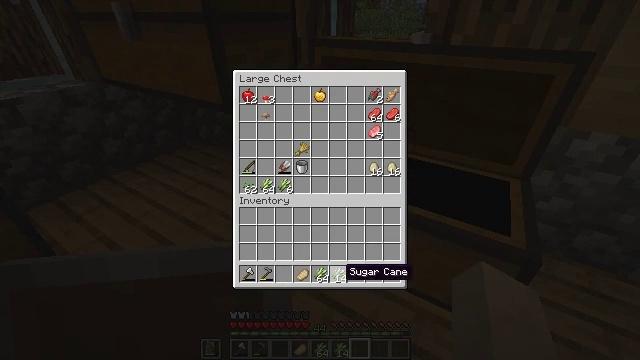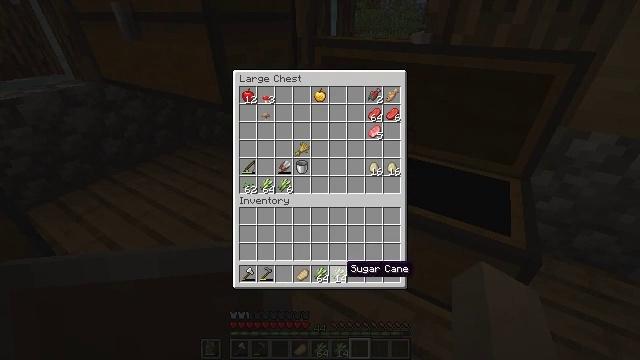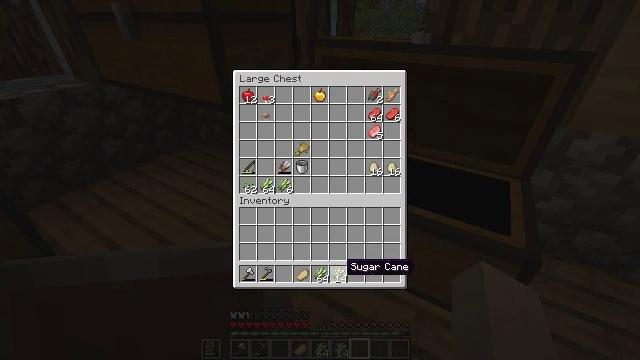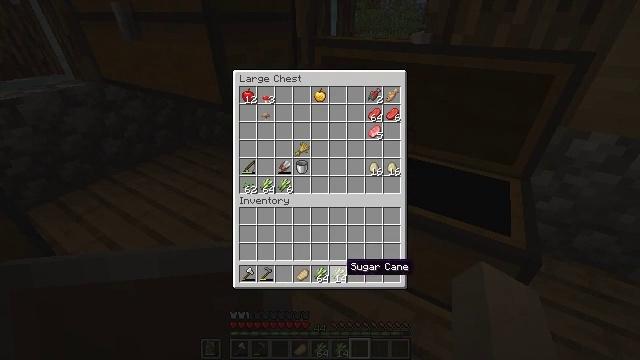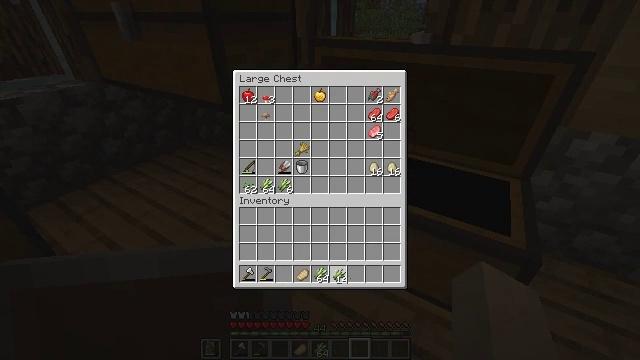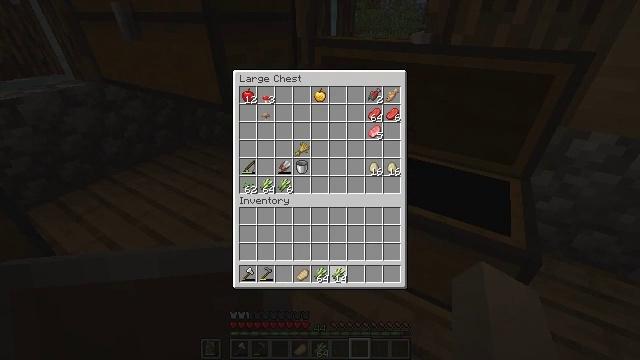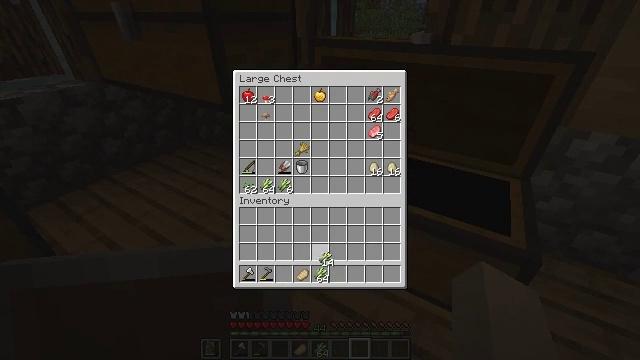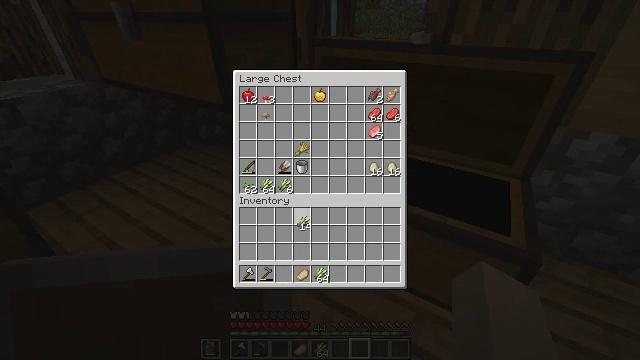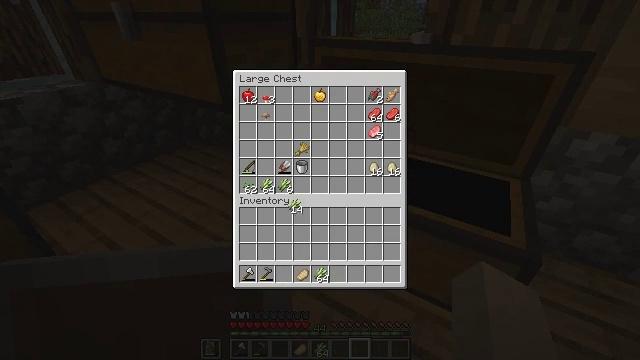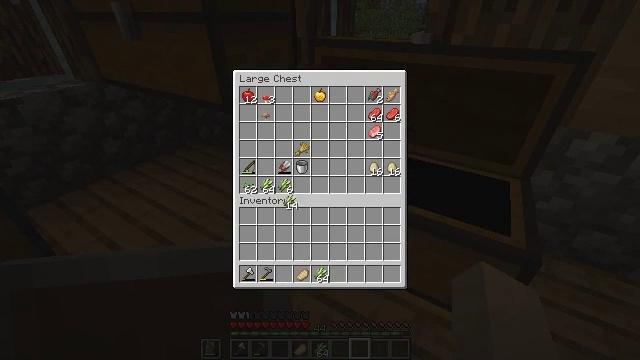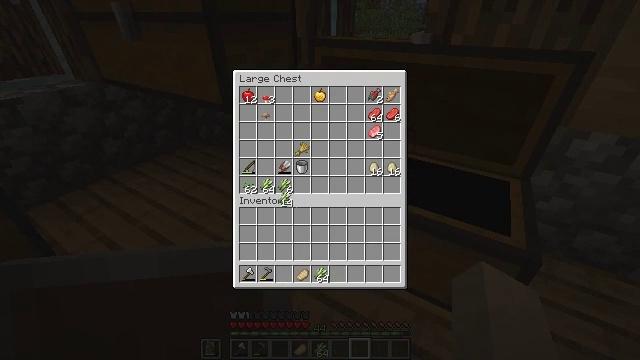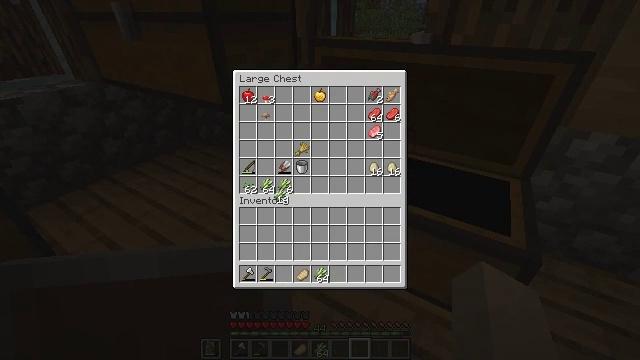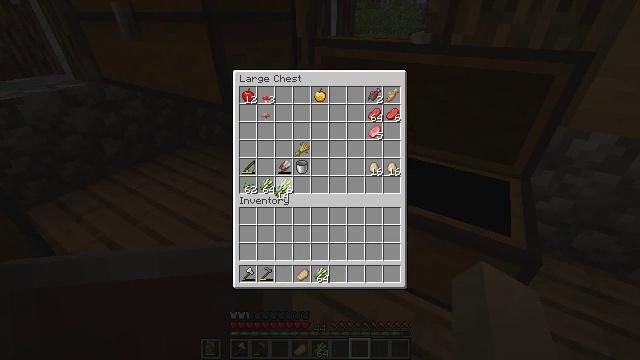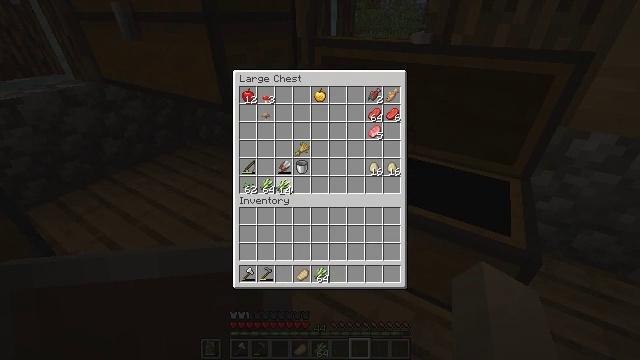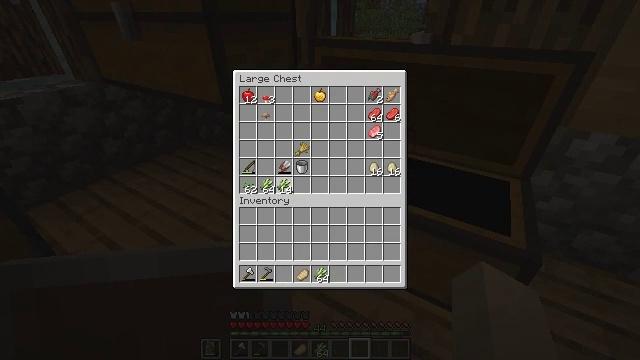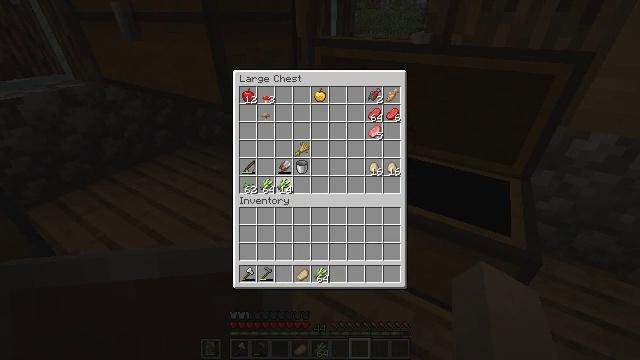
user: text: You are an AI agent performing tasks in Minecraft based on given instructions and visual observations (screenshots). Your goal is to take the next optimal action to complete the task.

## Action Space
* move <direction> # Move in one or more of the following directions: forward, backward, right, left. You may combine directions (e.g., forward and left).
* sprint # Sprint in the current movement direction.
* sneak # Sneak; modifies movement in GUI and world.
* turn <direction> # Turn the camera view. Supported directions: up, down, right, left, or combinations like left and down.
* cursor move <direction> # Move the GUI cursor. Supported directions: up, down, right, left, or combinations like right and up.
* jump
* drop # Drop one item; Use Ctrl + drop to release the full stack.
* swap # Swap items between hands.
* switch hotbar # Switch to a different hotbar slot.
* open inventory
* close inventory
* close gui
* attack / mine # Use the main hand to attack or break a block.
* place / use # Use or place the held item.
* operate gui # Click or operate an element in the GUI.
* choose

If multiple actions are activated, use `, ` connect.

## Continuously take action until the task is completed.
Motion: motion action
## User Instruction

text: Craft a compass.
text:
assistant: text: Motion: no_op
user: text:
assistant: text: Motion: no_op
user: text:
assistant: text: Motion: no_op
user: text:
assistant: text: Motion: operate gui
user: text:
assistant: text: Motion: operate gui
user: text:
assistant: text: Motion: cursor move left and up
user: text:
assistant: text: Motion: cursor move left and up
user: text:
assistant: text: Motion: cursor move left and up
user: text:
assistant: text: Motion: no_op
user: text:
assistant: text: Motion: no_op
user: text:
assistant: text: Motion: no_op
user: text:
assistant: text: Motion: no_op
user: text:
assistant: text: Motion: no_op
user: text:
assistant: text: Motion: no_op
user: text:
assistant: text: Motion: operate gui
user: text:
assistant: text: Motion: operate gui
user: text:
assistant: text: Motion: operate gui
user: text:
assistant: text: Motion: no_op
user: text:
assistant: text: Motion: no_op
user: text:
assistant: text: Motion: cursor move right and down
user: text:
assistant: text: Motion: cursor move right and down
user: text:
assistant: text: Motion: cursor move right and down
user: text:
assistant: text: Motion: cursor move down
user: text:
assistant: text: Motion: no_op
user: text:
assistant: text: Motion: no_op
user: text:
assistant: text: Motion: no_op
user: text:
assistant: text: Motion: operate gui
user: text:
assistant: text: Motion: operate gui
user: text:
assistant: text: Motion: cursor move left and up
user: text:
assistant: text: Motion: cursor move left and up